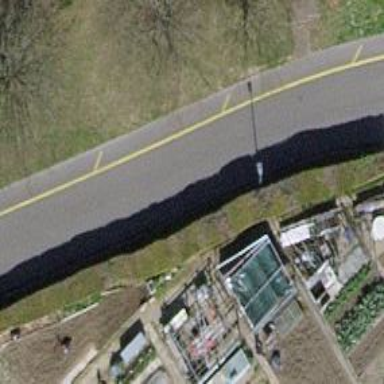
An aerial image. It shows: Residential road with asphalt surface and sidewalk on the left side.